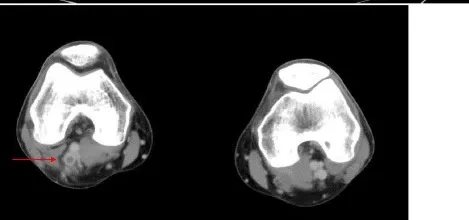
Contrast-enhanced computed tomography at the first visit. B; A contrast deficit in the left lower extremity (red arrow).
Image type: radiology (ct)